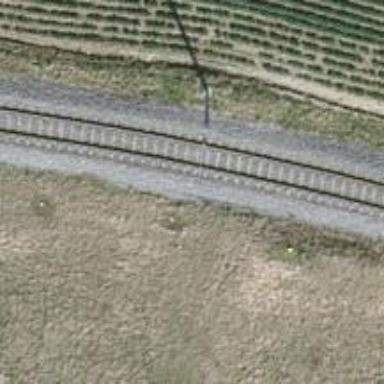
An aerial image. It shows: Level crossing along the railway.